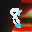
Label: 8